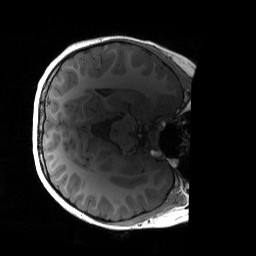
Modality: T1w
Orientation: axial
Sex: male
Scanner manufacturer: siemens
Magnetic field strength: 3 T
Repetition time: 1.9 s
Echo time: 0.00243 s